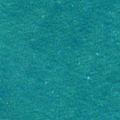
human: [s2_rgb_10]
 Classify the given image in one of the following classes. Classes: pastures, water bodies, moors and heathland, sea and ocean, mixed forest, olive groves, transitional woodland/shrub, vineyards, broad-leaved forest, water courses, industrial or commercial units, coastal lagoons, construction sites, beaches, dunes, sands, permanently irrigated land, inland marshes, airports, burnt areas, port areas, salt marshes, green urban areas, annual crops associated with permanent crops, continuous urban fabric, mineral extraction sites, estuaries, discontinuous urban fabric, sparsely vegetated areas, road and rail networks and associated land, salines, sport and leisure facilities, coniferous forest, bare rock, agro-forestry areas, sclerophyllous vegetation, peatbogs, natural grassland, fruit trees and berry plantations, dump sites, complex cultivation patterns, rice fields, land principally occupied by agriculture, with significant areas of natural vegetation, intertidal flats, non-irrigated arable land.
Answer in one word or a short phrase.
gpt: sea and ocean